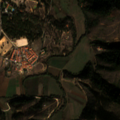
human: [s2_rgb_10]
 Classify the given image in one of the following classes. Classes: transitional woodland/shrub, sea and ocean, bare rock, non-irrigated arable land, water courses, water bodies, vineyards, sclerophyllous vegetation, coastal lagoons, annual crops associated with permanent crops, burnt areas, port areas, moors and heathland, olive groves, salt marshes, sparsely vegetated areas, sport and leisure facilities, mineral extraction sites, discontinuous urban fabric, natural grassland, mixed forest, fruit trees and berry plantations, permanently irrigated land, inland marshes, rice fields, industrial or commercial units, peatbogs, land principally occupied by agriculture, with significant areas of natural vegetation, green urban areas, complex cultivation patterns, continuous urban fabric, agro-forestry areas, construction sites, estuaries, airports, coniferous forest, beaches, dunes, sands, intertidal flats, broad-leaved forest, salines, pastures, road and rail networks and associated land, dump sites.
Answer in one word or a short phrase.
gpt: permanently irrigated land, land principally occupied by agriculture, with significant areas of natural vegetation, broad-leaved forest, mixed forest